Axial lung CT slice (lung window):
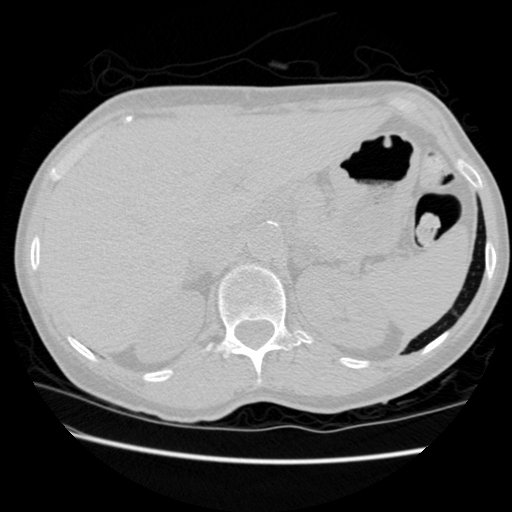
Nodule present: no